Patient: sex M, age 42
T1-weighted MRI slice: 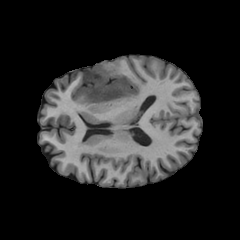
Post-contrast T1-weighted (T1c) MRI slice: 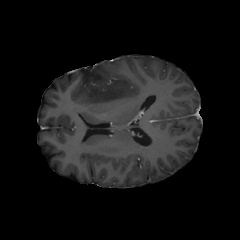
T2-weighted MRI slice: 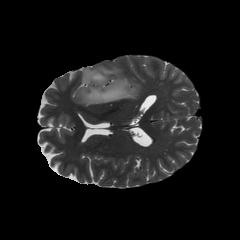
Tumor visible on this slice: yes
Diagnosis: Astrocytoma, IDH-mutant
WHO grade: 4